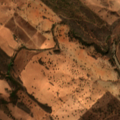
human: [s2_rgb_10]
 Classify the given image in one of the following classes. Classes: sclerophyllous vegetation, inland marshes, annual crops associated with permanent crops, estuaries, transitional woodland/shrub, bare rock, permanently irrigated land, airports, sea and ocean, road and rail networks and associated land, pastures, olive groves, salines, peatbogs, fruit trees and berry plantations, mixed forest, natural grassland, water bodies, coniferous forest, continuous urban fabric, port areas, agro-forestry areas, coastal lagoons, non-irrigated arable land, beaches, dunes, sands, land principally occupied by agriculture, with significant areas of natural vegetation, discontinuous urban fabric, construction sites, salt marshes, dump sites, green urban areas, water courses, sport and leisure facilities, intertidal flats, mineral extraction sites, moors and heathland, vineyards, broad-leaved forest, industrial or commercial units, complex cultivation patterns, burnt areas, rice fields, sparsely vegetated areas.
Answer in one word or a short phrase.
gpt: non-irrigated arable land, pastures, land principally occupied by agriculture, with significant areas of natural vegetation, agro-forestry areas, sclerophyllous vegetation, transitional woodland/shrub